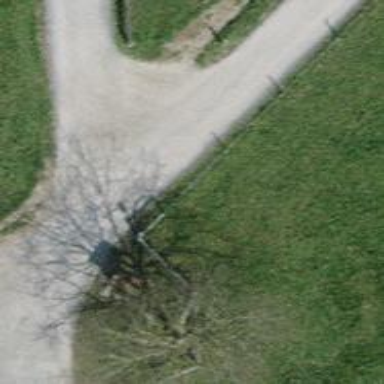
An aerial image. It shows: Service road with fine gravel surface.